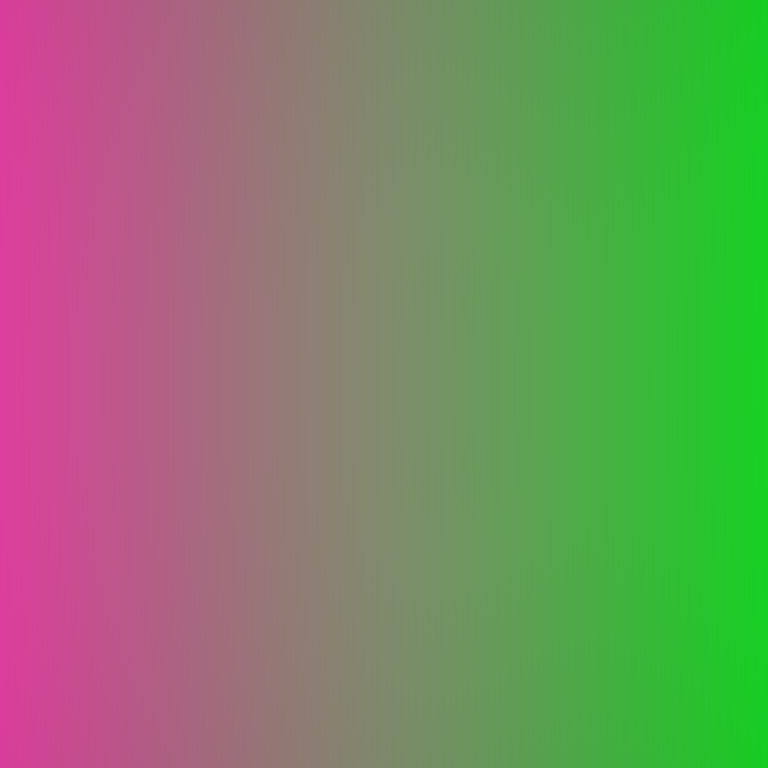
Abstract light effect, smooth gradient from vibrant pink to bright green, energetic atmosphere, soft blend, no room, no furniture, no objects.